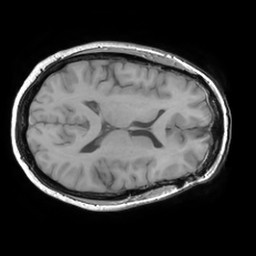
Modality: T1w
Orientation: axial
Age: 47
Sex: female
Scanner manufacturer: philips
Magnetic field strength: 3 T
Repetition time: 0.0165 s
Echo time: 0.004605 s